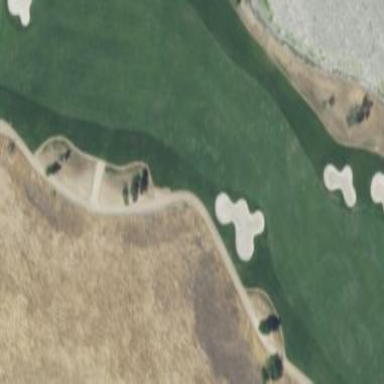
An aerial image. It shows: Rough area on grassy golf course.